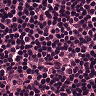
Metastatic tissue present: no